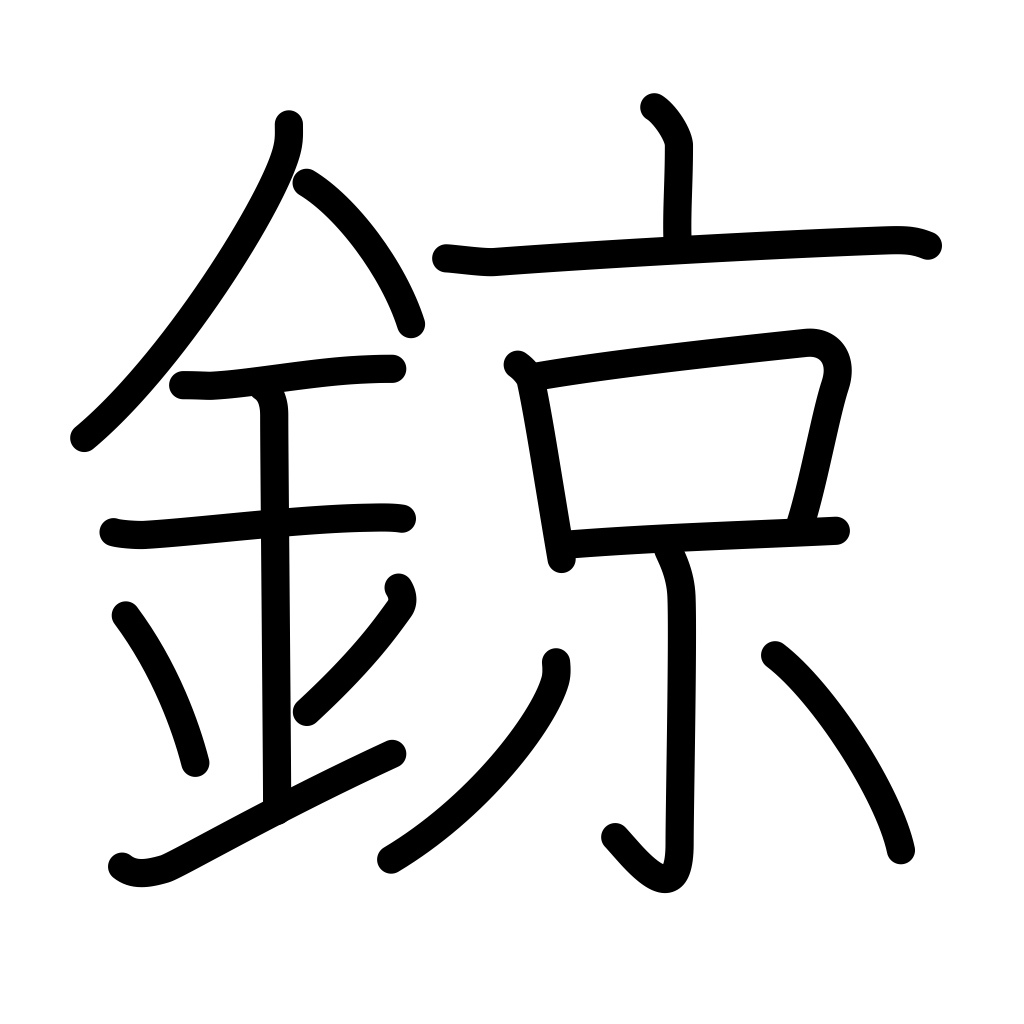
Meaning: kind of percussion instrument, clamp